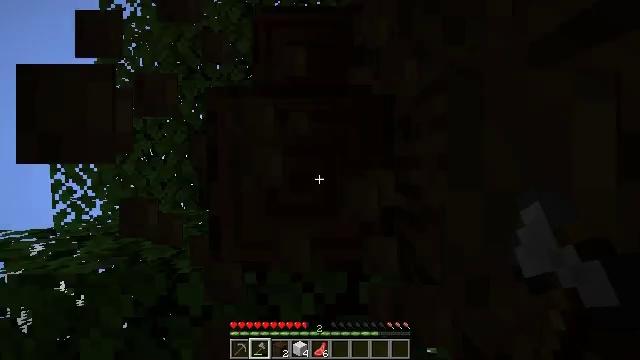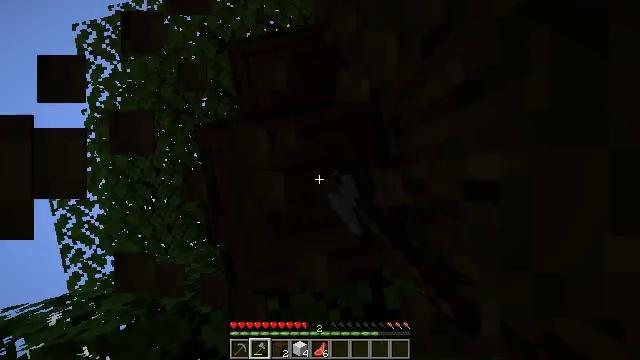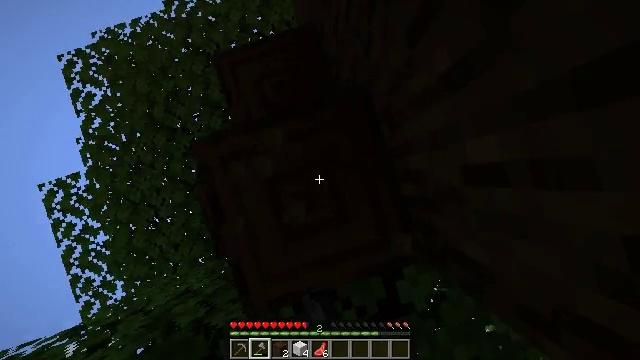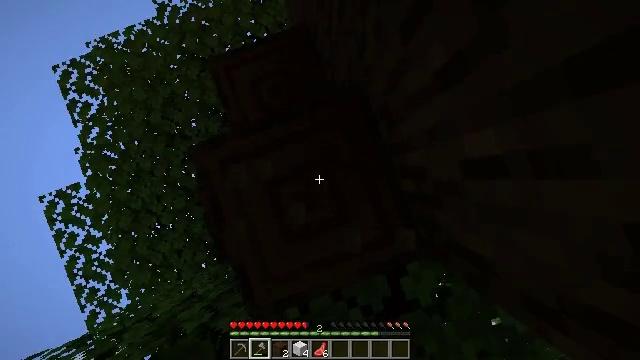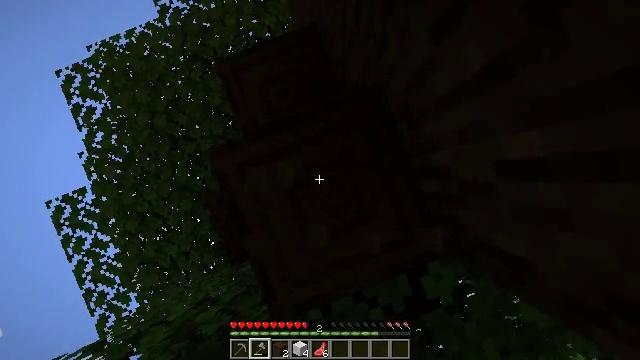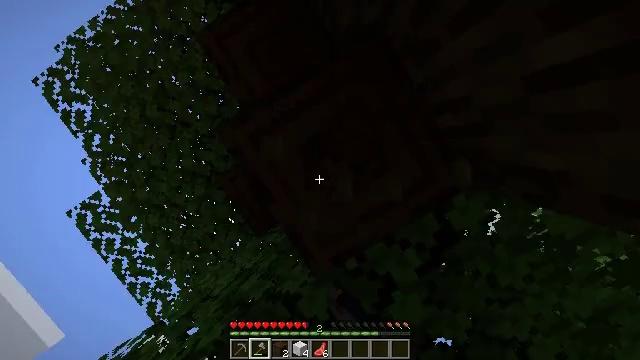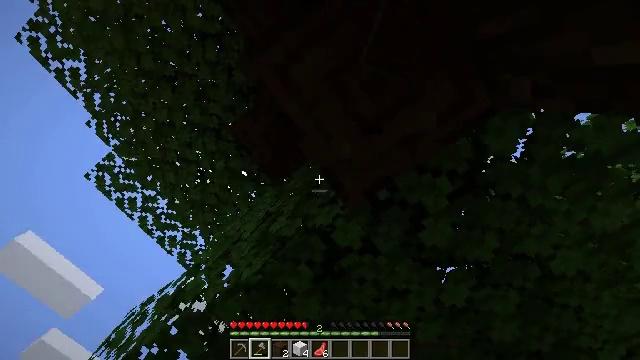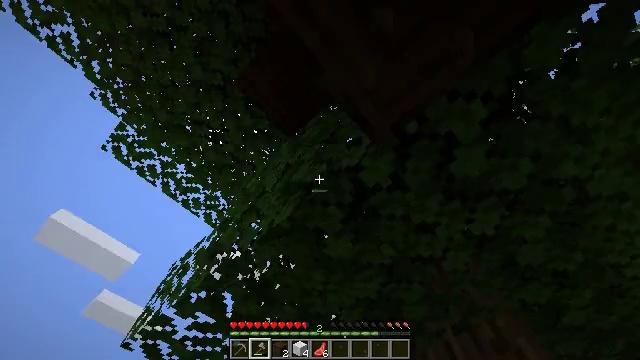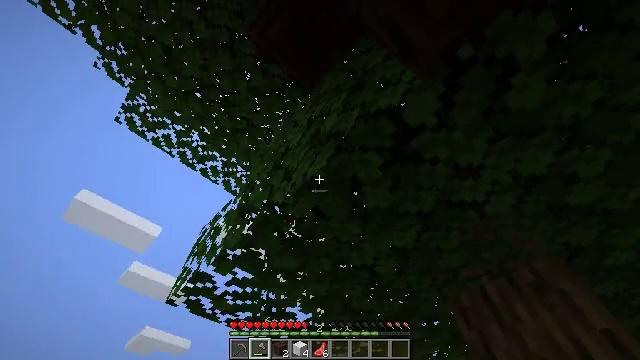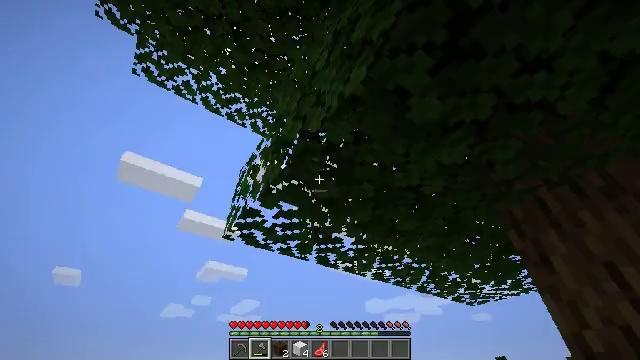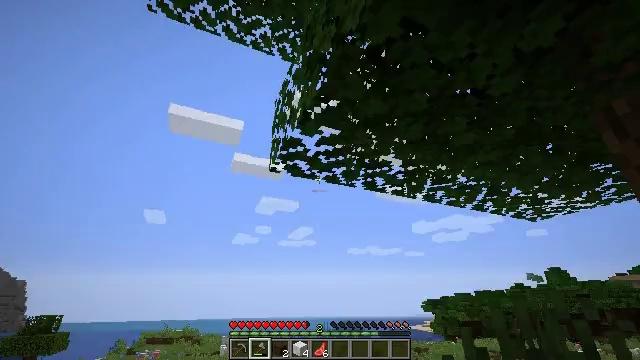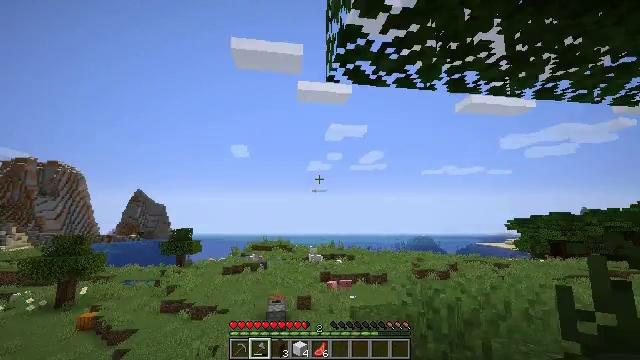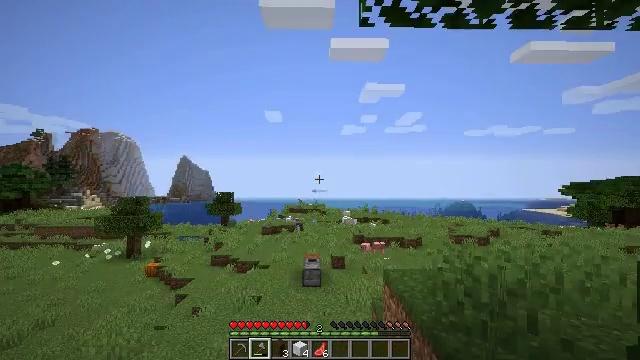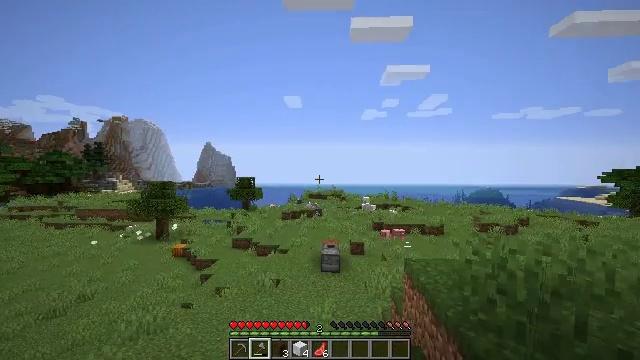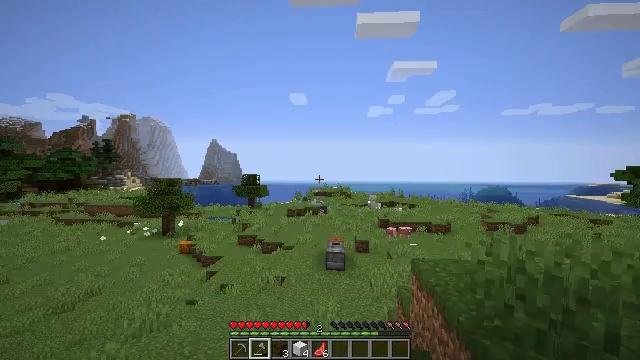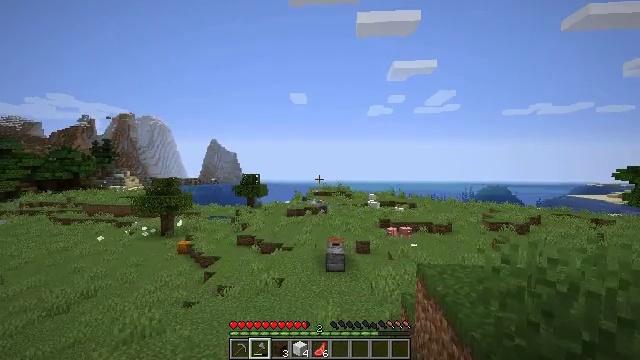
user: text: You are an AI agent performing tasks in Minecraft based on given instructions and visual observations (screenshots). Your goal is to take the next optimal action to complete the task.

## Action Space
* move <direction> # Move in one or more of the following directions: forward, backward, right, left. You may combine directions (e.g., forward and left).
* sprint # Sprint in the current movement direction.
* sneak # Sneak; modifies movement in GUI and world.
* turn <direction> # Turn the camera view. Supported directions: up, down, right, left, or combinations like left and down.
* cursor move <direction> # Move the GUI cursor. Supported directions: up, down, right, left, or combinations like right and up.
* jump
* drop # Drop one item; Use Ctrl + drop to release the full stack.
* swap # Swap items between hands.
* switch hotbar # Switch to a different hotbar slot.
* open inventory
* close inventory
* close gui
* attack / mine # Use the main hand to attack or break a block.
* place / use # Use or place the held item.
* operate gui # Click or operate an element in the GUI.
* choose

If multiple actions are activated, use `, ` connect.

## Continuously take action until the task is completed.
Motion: motion action
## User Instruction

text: Use logs and furnace to produce charcoal.
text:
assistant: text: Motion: turn left and up, attack / mine
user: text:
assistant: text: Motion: turn left and up, attack / mine
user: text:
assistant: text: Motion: turn left, attack / mine
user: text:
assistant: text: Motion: move left, turn left, attack / mine
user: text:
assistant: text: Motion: move forward and move left, turn left and down, attack / mine
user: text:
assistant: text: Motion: move forward and move left, turn left and down
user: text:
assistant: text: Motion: move forward and move left, turn left and down
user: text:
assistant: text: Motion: move forward and move left, turn left and down
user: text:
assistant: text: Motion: move forward, turn left and down
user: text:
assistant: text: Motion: move forward, turn left and down
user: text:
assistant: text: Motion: move forward, turn left and down
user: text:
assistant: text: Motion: move forward, turn left and down
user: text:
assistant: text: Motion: move forward, turn left and down
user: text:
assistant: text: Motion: move forward, turn left
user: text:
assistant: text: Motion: move forward
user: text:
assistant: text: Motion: move forward
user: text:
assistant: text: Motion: move forward, sprint
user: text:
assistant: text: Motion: move forward, sprint
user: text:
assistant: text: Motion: move forward, sprint, turn right
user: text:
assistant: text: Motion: move forward, sprint, turn down
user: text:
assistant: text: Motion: move forward, sprint, turn down
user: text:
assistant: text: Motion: move forward, sprint, turn left and down
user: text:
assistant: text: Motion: move forward, sprint, turn down
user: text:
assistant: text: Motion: move forward, sprint
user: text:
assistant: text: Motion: move forward, sprint, turn left and down
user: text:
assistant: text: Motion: move forward, sprint, turn left and down
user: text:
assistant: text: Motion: move forward, sprint, turn left and down
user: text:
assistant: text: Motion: move forward, sprint
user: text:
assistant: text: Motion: move forward, sprint
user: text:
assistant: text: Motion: move forward, sprint